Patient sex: M
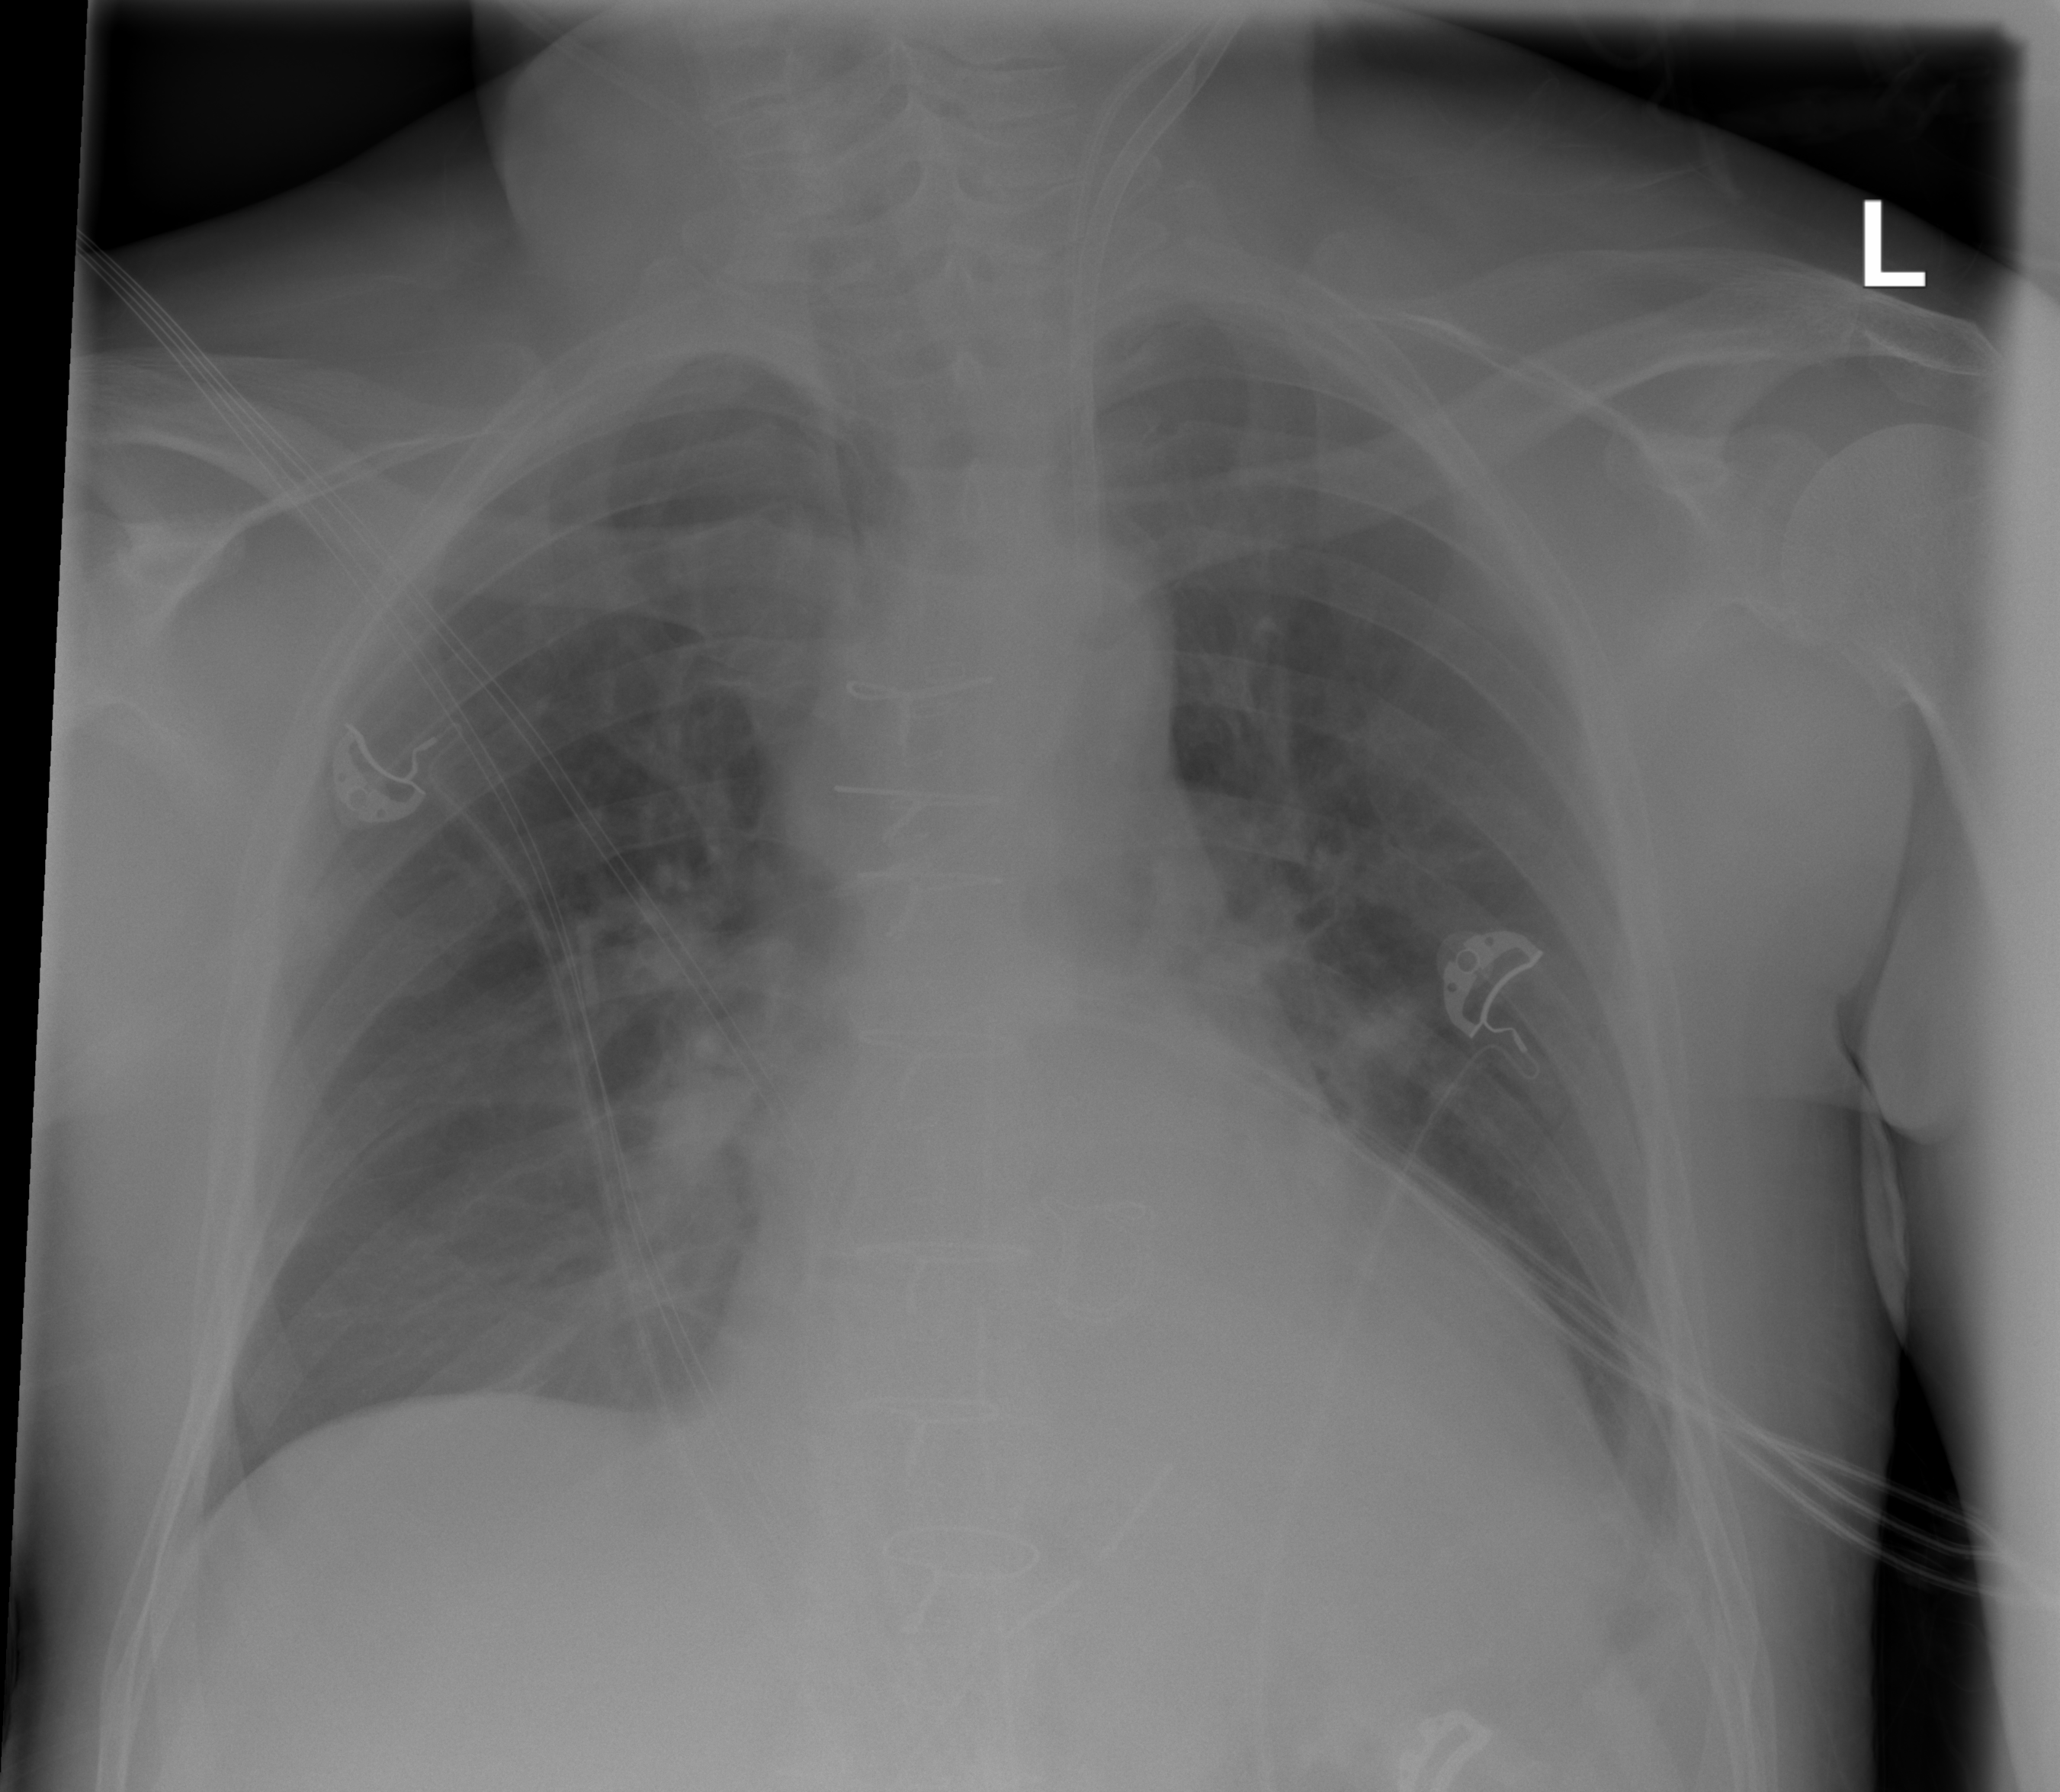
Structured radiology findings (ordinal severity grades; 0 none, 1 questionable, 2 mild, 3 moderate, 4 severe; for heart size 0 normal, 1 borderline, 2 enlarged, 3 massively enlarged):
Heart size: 2
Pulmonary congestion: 2
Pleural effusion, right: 0
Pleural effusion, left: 2
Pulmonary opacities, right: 2
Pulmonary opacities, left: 0
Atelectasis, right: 0
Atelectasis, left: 2